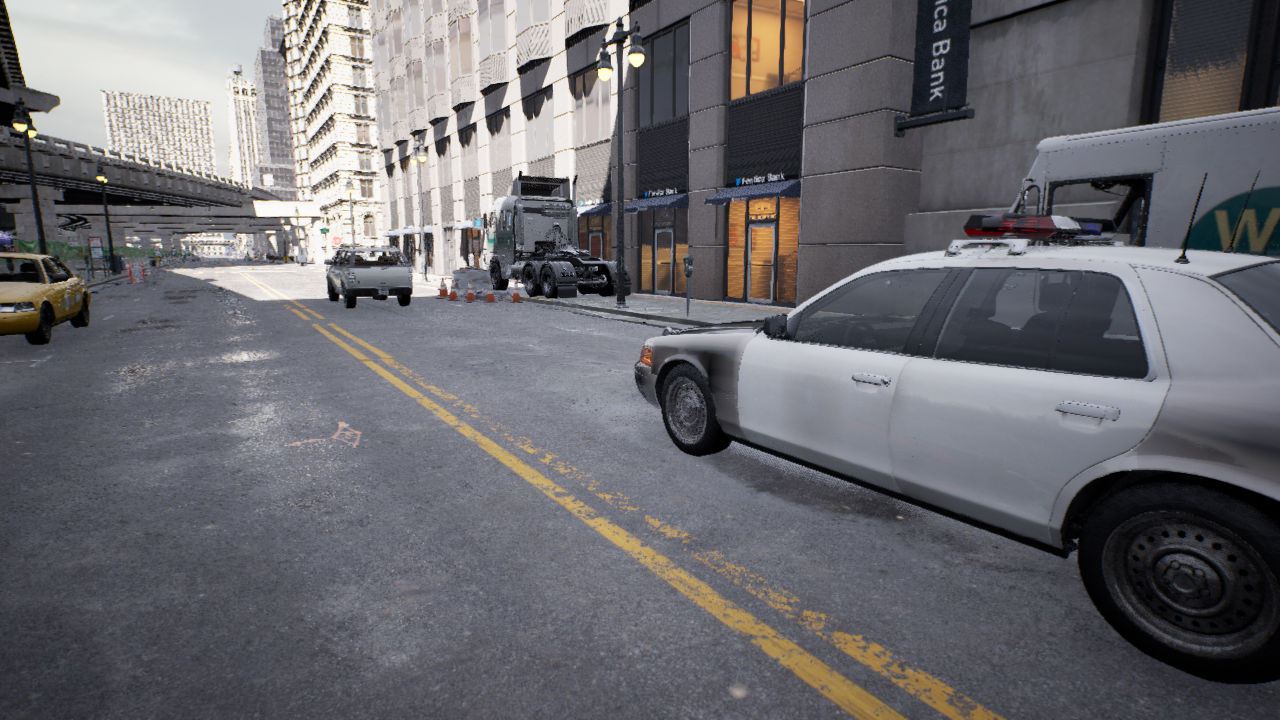
Venue: downtown
Lighting: clear day
Vehicle rig: sedan